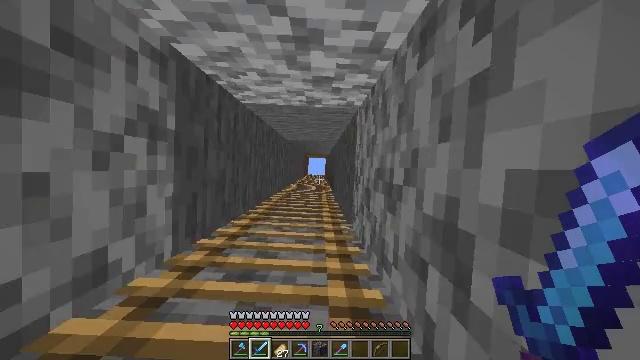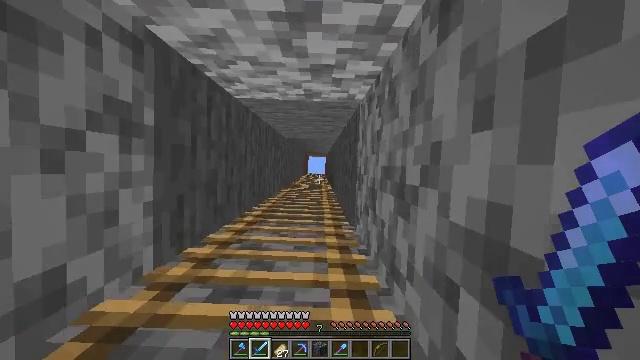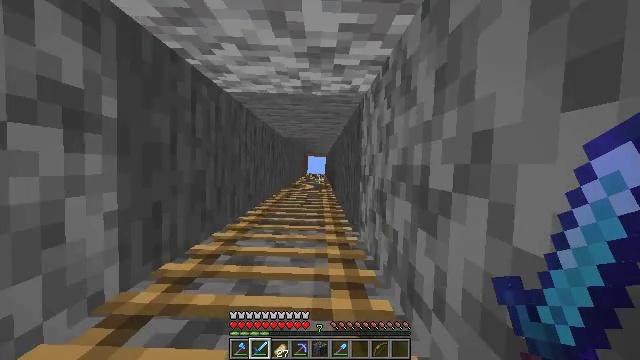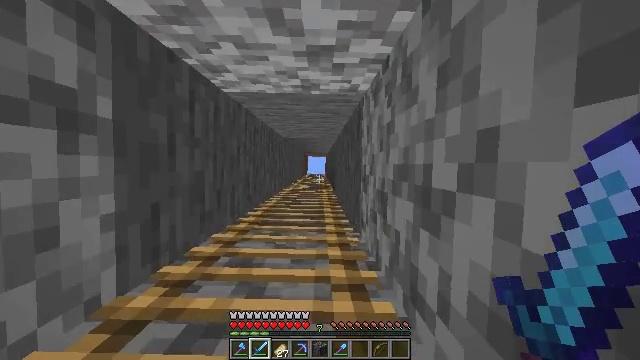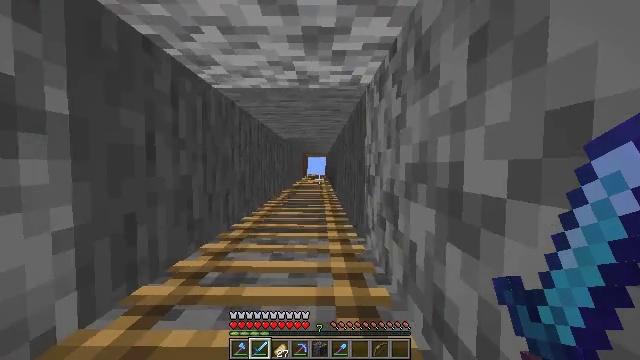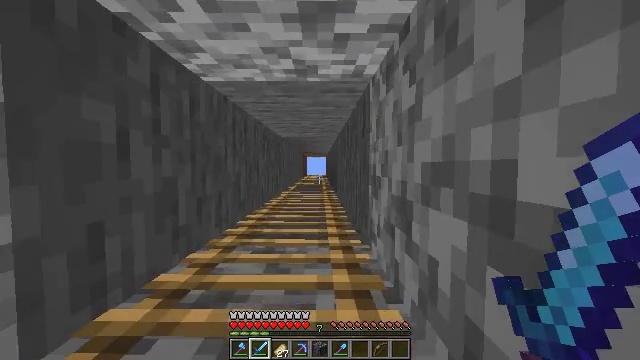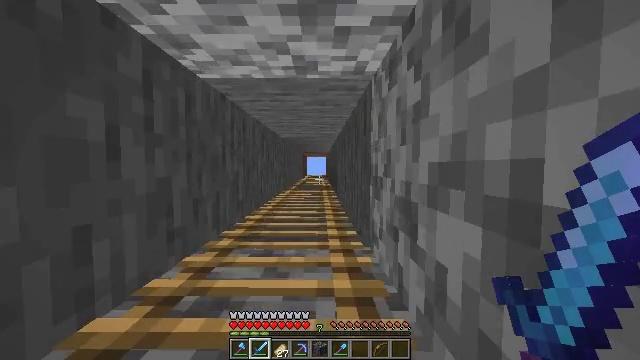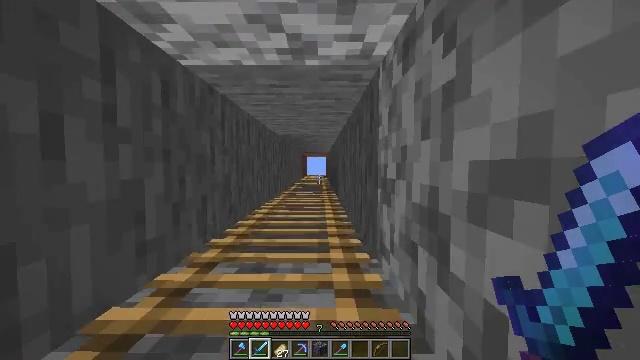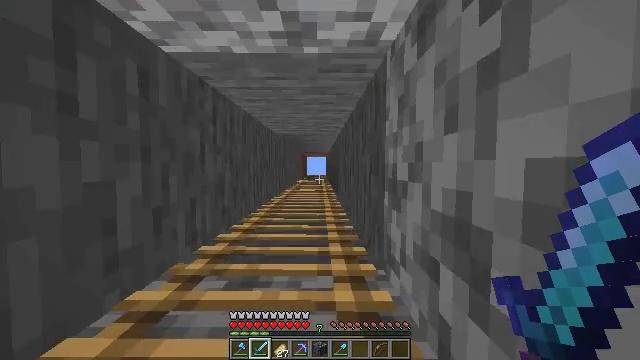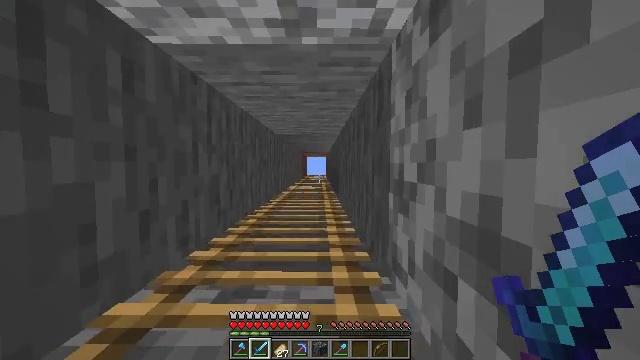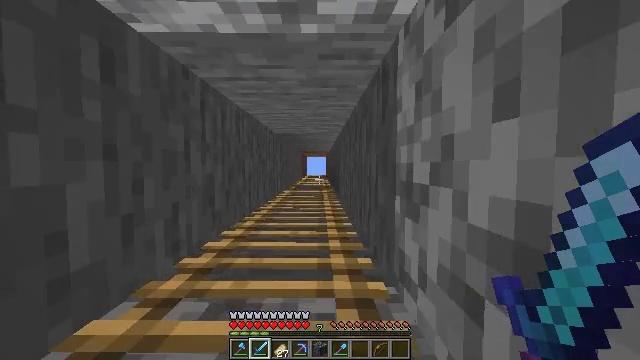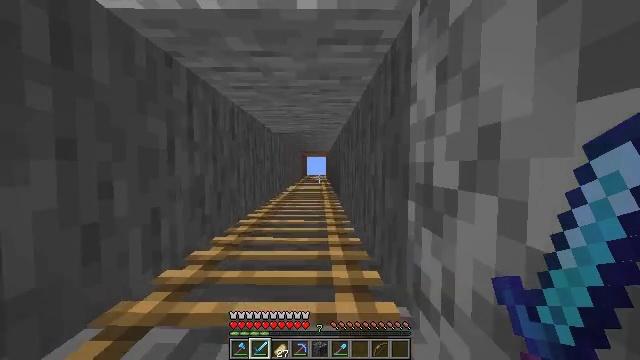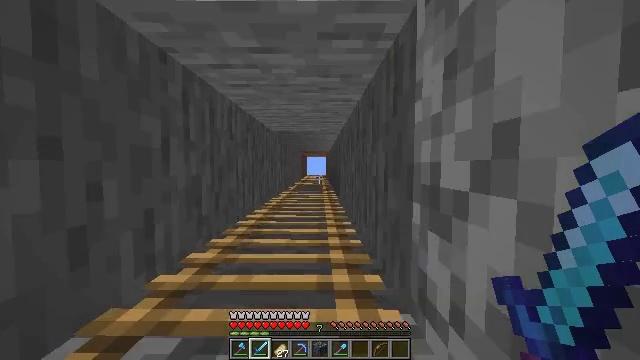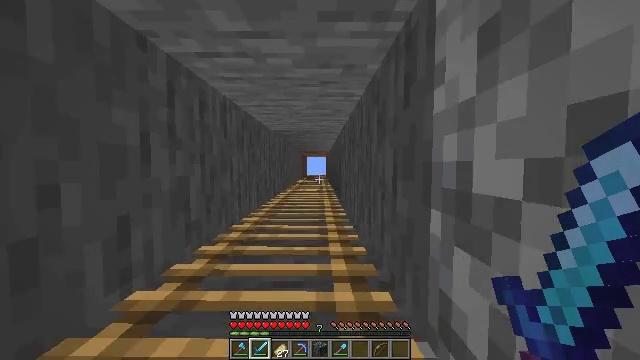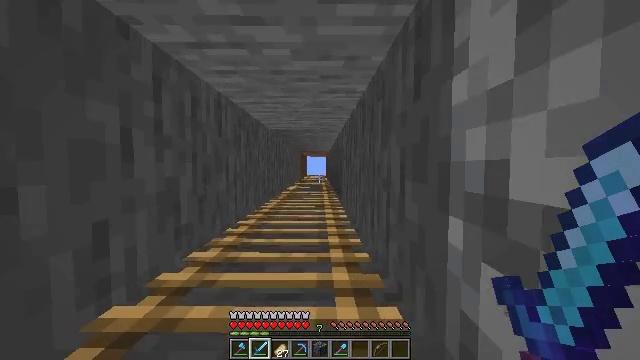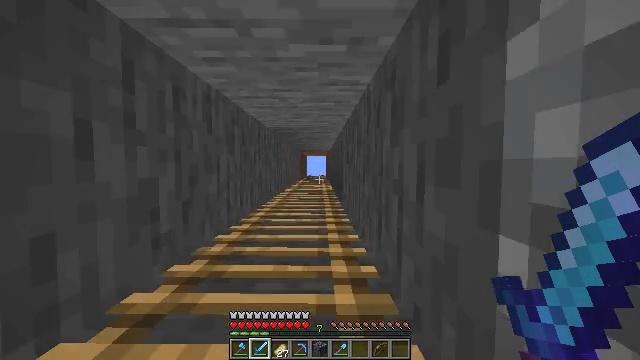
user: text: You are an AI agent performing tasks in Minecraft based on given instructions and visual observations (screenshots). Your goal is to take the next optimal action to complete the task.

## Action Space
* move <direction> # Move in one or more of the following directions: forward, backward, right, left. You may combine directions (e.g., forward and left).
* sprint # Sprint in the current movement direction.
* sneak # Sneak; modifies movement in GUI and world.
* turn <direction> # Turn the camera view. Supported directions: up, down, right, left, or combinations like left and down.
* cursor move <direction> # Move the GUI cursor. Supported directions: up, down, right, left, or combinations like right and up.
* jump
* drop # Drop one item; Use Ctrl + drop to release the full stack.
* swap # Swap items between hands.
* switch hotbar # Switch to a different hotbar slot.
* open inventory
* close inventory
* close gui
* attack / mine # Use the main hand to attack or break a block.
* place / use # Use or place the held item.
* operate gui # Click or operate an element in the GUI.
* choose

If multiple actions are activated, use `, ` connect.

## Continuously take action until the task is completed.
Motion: motion action
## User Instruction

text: Craft an iron trapdoor with iron ingots.
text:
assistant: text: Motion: move forward
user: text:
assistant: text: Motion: move forward
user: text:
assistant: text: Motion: move forward, sprint
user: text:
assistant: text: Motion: move forward, sprint, turn left
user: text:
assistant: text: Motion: move forward, sprint
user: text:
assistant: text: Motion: move forward, sprint
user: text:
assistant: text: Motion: move forward
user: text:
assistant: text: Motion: move forward
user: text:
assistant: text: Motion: move forward, sprint
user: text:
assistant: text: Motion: move forward, sprint
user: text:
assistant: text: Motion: move forward, sprint
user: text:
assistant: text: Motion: move forward, sprint
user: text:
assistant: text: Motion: move forward
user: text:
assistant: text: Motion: move forward
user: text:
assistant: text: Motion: move forward, sprint
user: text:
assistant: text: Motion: move forward, sprint
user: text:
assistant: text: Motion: move forward, sprint
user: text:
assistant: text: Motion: move forward
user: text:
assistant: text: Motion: move forward
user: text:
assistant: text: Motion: move forward, sprint
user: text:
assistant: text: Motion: move forward, sprint
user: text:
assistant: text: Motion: move forward, sprint
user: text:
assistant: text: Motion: move forward, sprint
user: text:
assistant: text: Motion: move forward
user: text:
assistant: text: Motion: move forward, sprint
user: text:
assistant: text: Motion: move forward, sprint
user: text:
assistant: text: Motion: move forward, sprint
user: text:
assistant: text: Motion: move forward, sprint
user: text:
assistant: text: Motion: move forward
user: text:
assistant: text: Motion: move forward, sprint